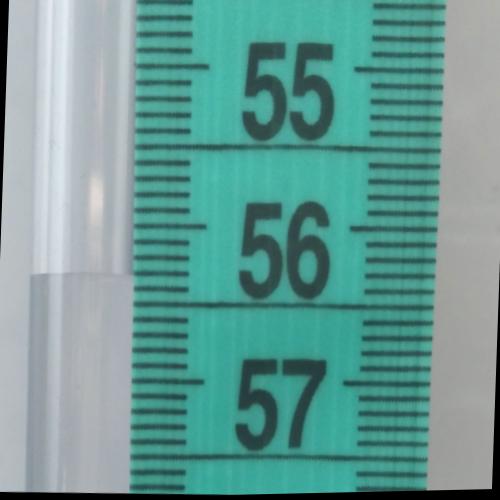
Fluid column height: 56.3 cm